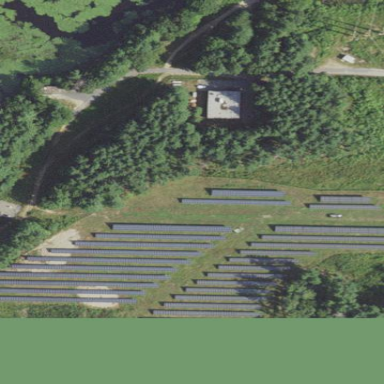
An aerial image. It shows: Solar power plant with photovoltaic technology. The plant generates electricity and is surrounded by fence.